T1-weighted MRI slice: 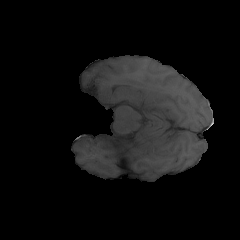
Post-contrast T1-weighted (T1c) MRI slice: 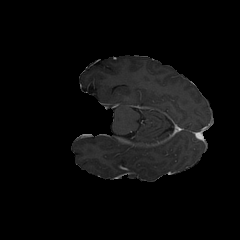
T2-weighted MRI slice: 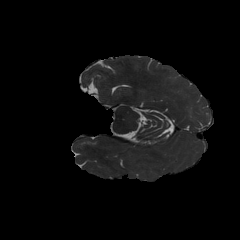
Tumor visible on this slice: no